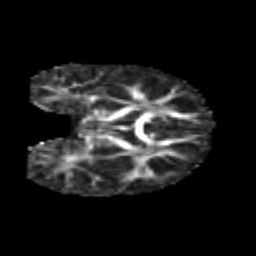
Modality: FA
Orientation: coronal
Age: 7
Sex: male
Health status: healthy